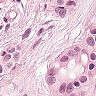
Metastatic tissue present: yes